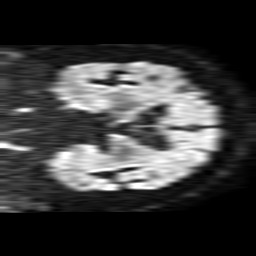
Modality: TRACE
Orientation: coronal
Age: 67
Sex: male
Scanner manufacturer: philips
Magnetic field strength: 1.5 T
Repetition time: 3.651 s
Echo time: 0.09255 s